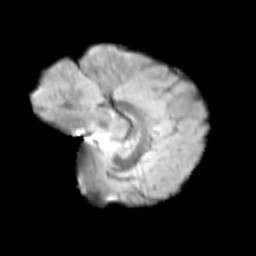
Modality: T2w
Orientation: sagittal
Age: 13
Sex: female
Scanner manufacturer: siemens
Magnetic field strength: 3 T
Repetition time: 3.8 s
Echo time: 0.07 s